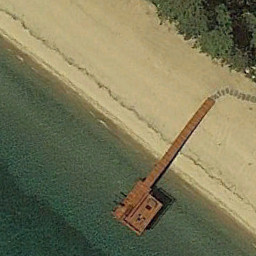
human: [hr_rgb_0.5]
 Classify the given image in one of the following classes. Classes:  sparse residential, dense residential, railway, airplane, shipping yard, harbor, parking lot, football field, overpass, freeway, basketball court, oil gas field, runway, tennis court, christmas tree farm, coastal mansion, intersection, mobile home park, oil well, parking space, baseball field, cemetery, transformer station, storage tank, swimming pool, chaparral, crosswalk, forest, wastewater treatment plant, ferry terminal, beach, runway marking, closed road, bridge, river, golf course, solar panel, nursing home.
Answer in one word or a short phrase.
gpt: ferry terminal